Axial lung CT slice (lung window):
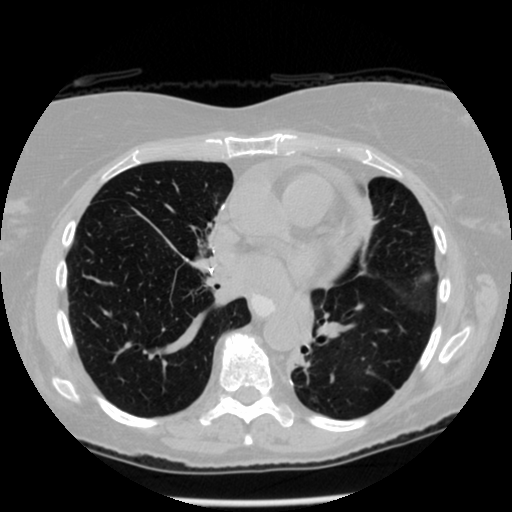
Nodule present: no